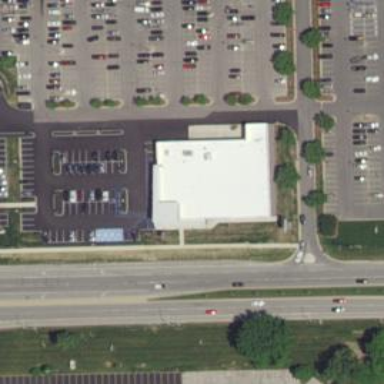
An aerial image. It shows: Building that houses supermarket.